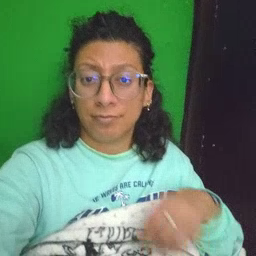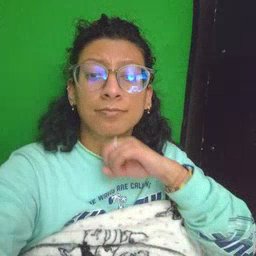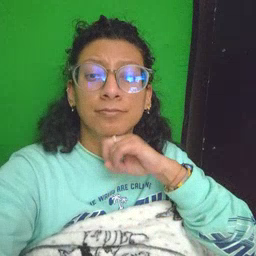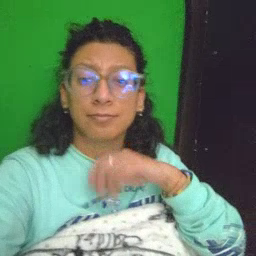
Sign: frog